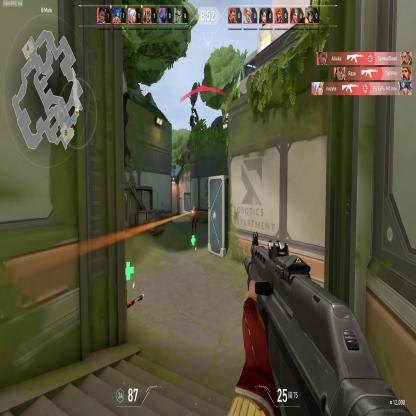
Label: enemy